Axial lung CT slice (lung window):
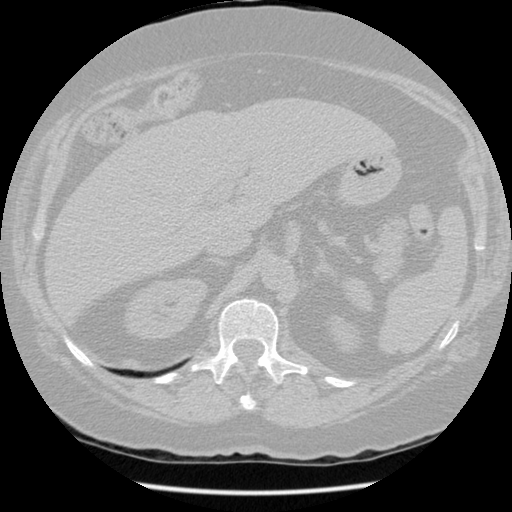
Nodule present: no